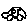
Label: car